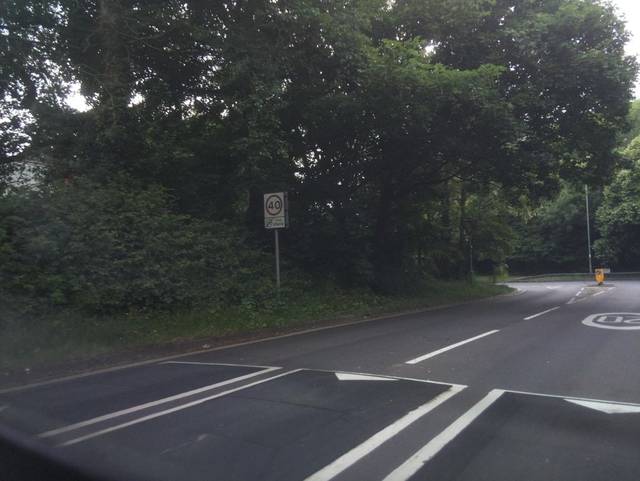
Region: United Kingdom
Coordinates: 50.978, -1.363